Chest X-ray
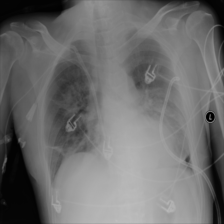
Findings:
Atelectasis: negative
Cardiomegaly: negative
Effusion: negative
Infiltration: positive
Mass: negative
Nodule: negative
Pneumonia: negative
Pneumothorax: positive
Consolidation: negative
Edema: negative
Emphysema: negative
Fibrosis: negative
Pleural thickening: negative
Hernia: negative